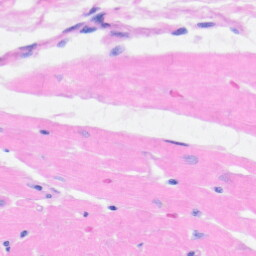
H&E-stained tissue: Heart